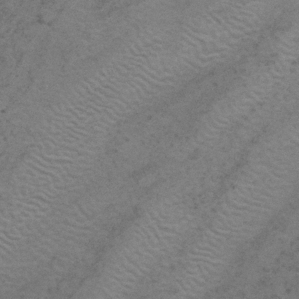
Label: frost